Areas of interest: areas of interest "Educational"
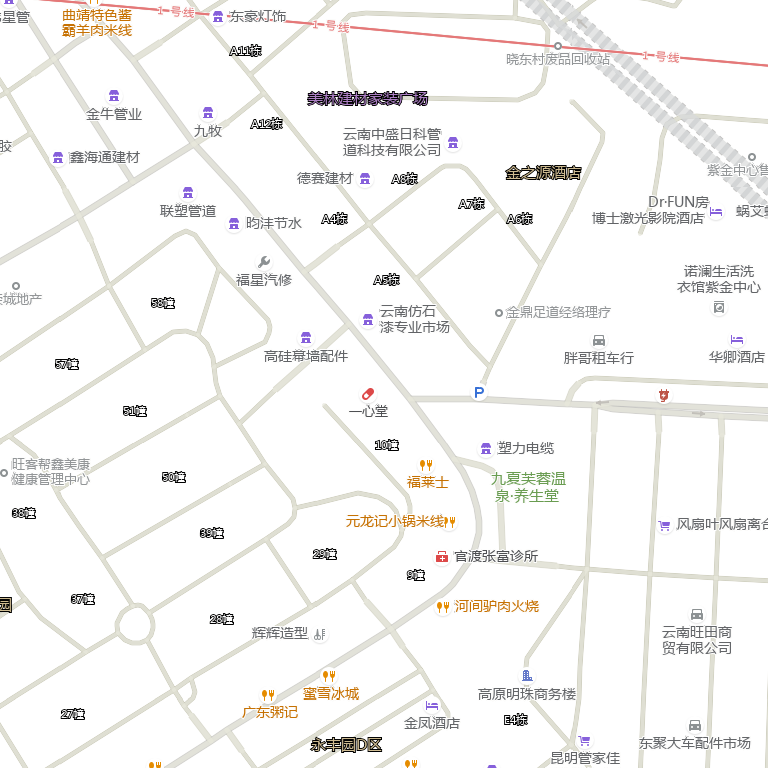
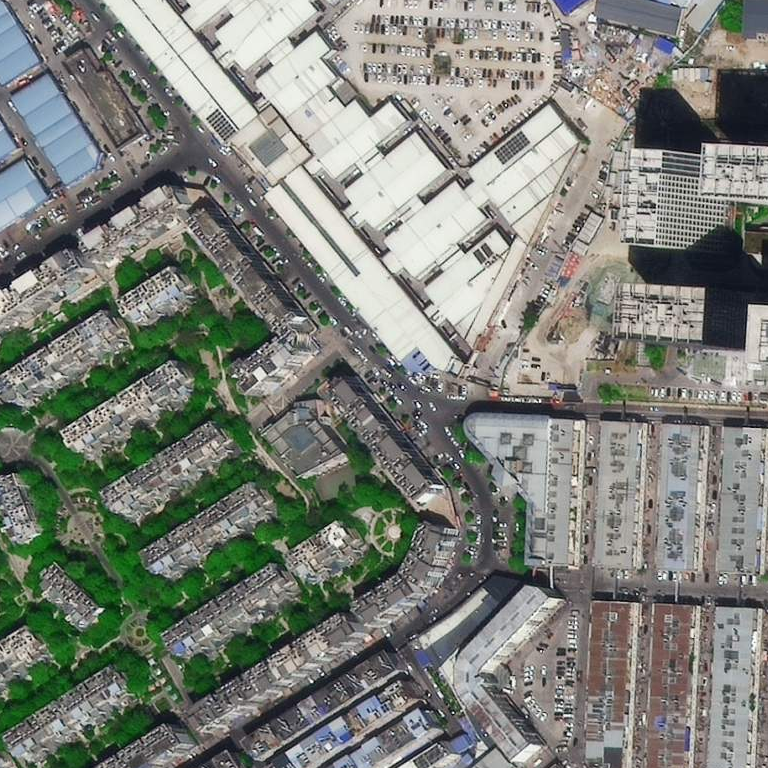